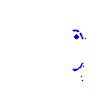
Particle: kaon